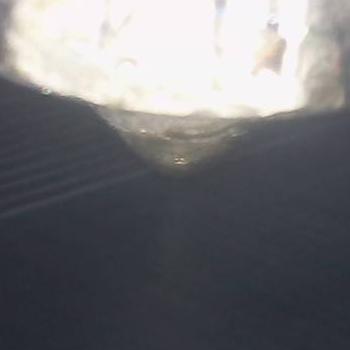
Flow rate: 39%